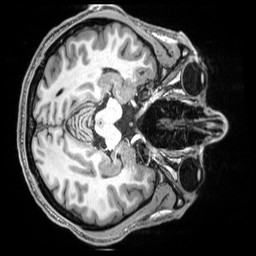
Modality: T1w
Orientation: axial
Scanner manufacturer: siemens
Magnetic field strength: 3 T
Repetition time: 2.5 s
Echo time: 0.00343 s